Field crop: maize
Growth stage: 2
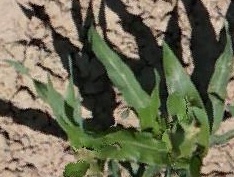
Species: maize